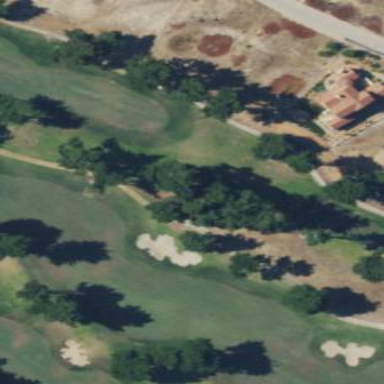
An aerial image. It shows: Scenic golf fairway.